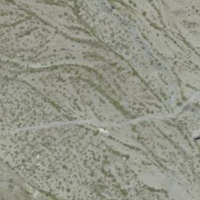
EUNIS habitat code: 48
Species observed at this site:
Oxytropis campestris